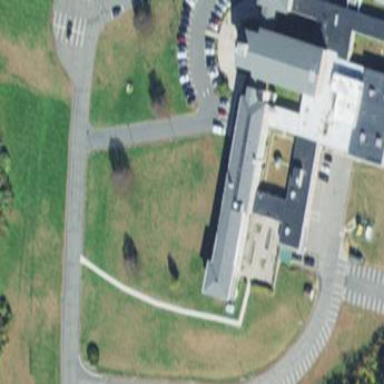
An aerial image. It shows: Parking area.